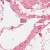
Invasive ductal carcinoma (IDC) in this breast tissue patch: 0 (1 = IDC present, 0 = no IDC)